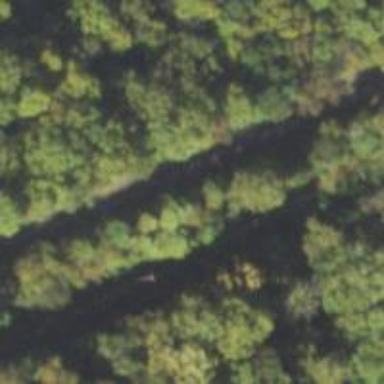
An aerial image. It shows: Railway line on embankment.